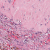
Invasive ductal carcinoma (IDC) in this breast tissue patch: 0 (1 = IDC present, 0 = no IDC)